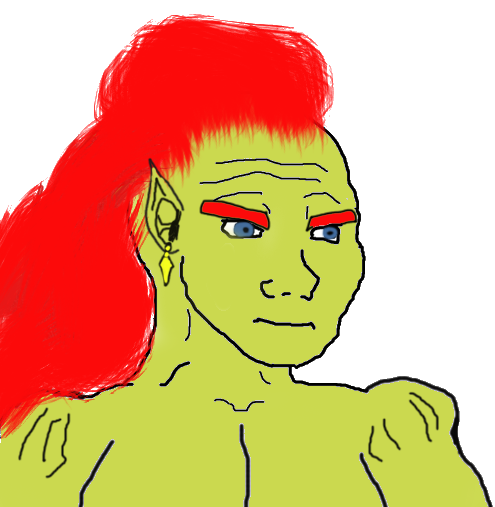
Label: 5_Alien